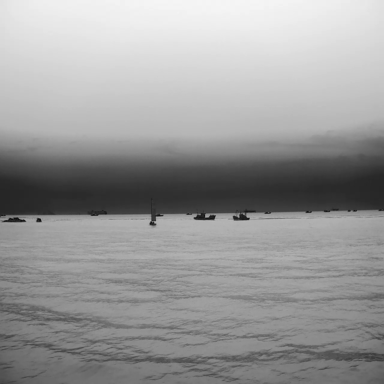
There are nine bulk_carriers in the infrared image.